Field crop: maize
Growth stage: 1
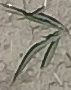
Species: sorghum